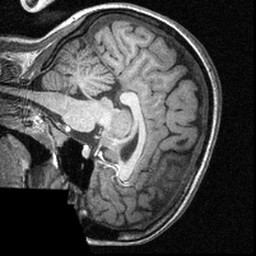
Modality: T1w
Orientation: sagittal
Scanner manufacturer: siemens
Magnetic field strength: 3 T
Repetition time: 1.57 s
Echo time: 0.00304 s